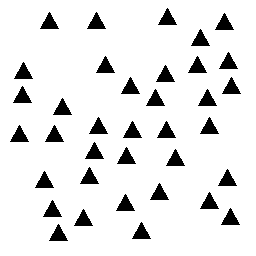
Squares: 0
Triangles: 36
Stars: 0
Total shapes: 36